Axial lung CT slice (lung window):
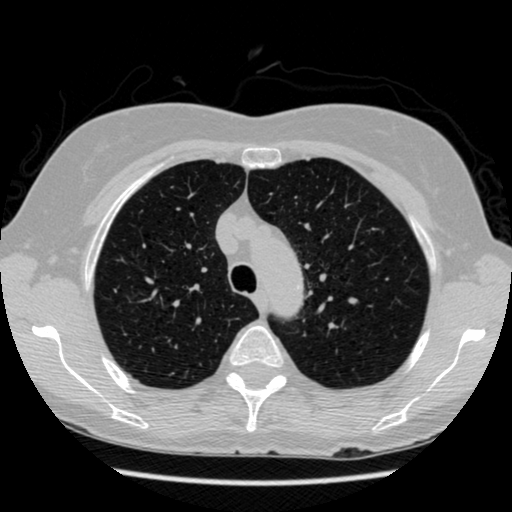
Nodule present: no